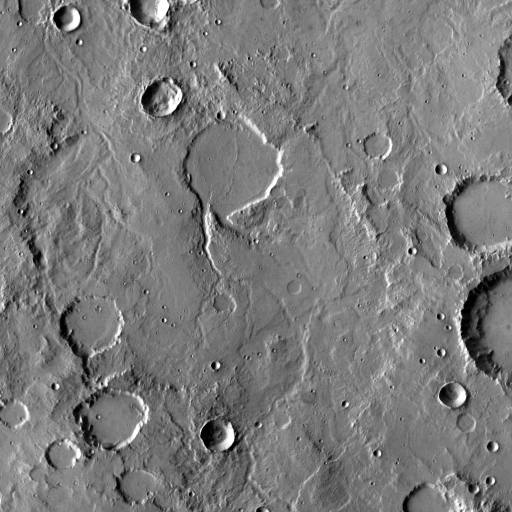
Crater classes present: Background, Other, Layered, Buried, Secondary